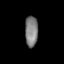
Tissue: lung
Cell type: Epithelial cells
Senescence score: 0.2271
Nuclear area (px): 387
Mean DAPI intensity: 126.886